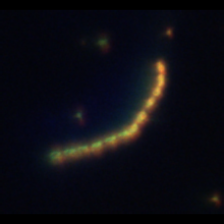
Taxon: Chaetoceros
Group: Diatoms